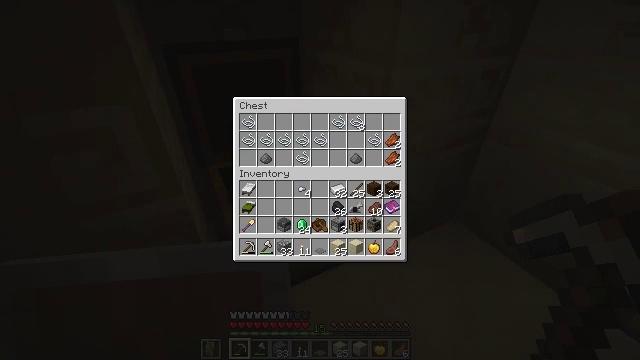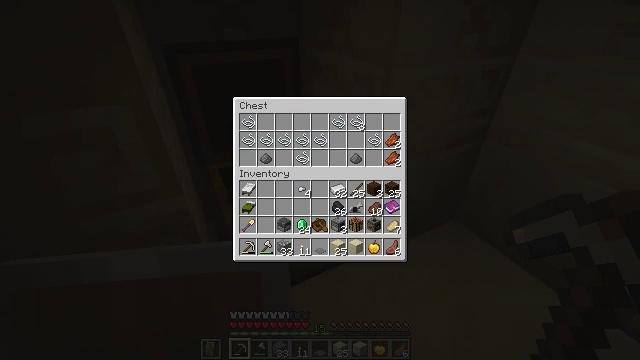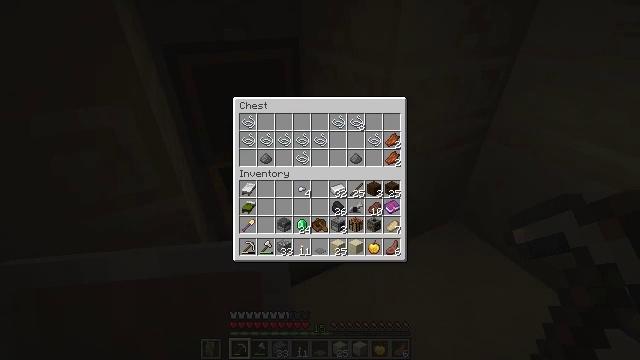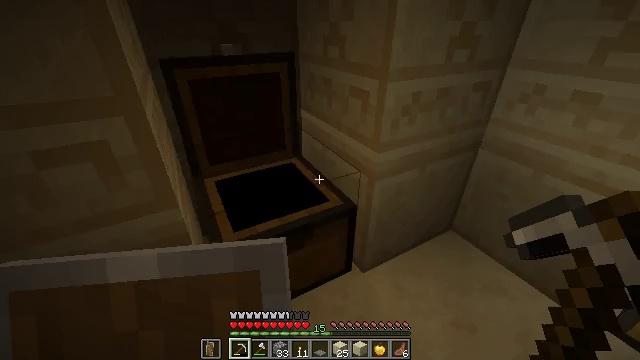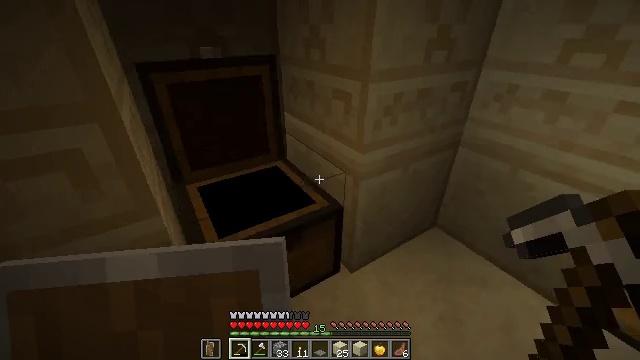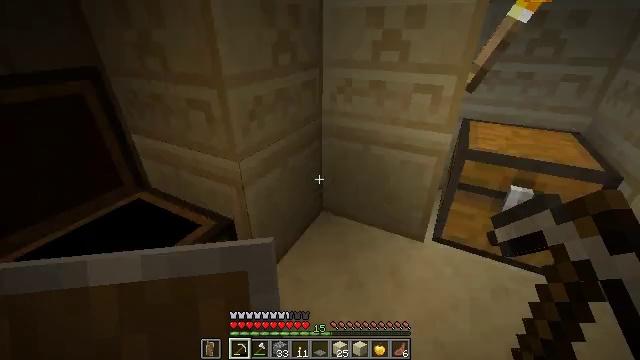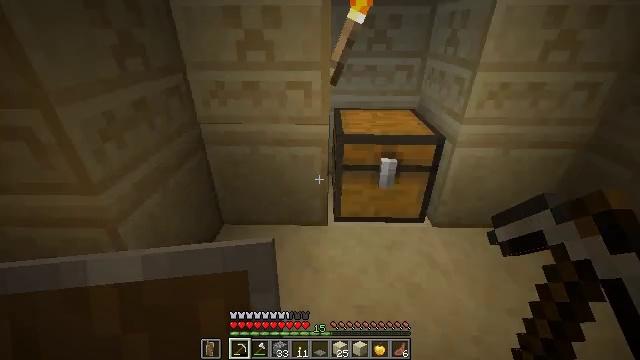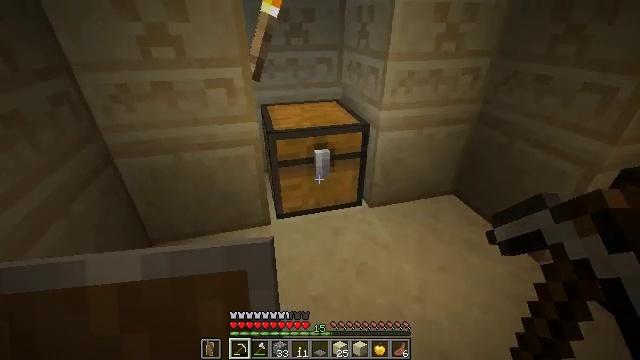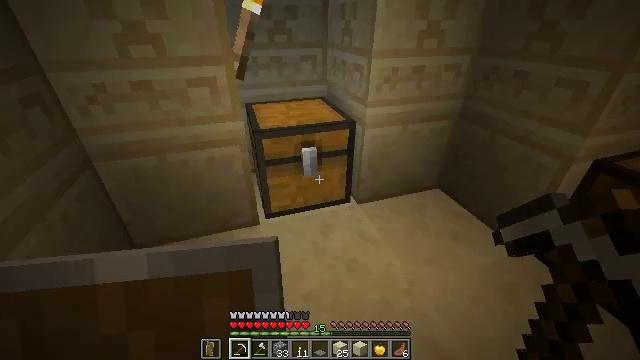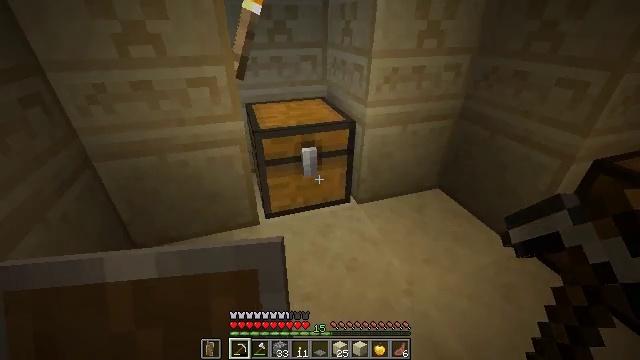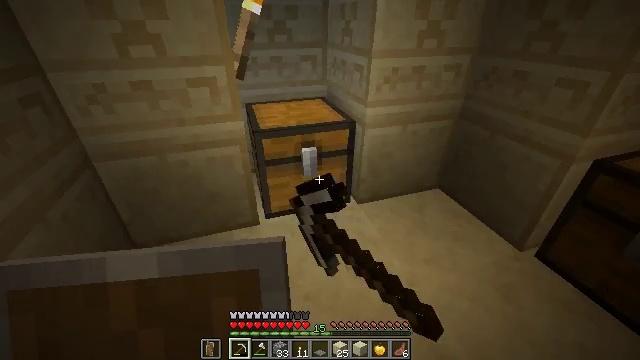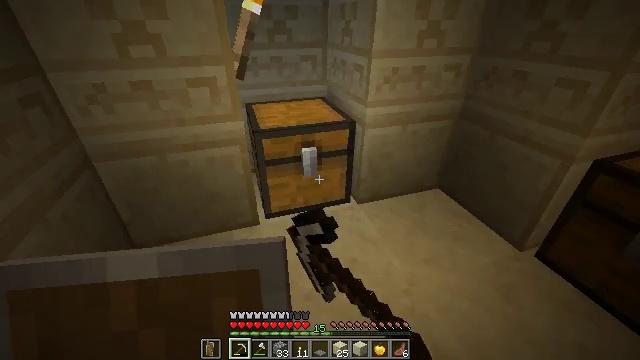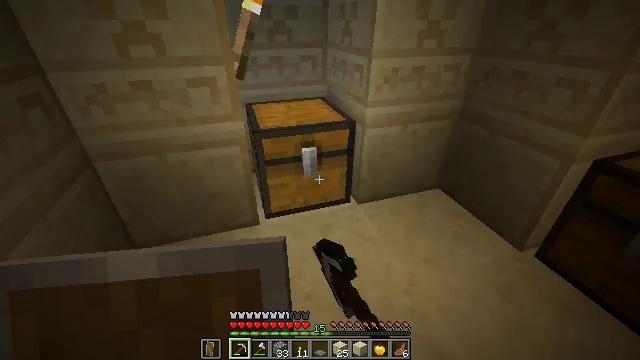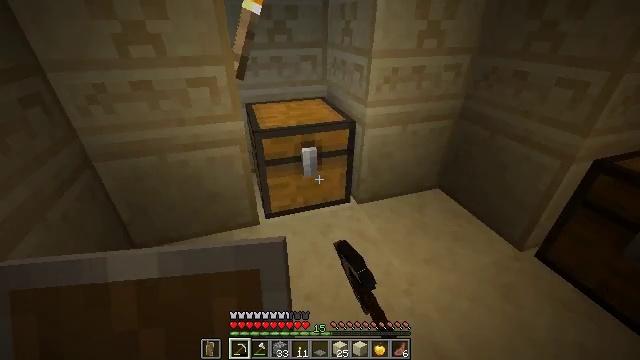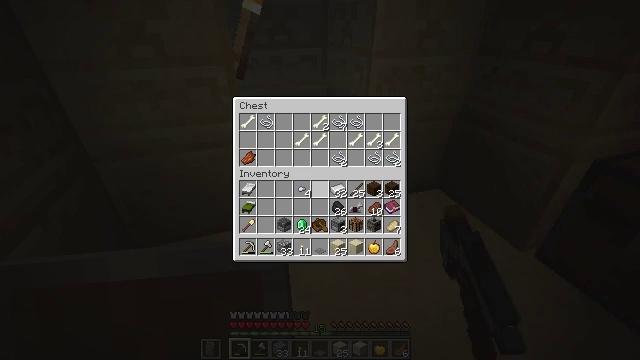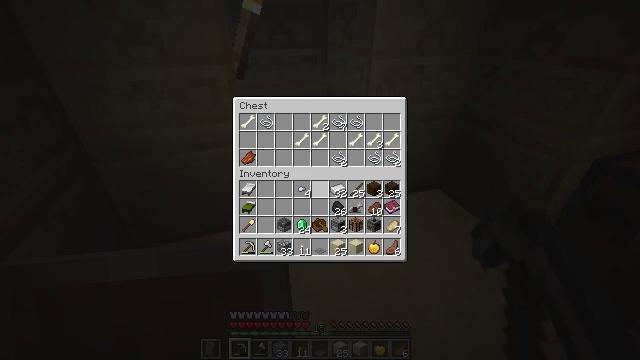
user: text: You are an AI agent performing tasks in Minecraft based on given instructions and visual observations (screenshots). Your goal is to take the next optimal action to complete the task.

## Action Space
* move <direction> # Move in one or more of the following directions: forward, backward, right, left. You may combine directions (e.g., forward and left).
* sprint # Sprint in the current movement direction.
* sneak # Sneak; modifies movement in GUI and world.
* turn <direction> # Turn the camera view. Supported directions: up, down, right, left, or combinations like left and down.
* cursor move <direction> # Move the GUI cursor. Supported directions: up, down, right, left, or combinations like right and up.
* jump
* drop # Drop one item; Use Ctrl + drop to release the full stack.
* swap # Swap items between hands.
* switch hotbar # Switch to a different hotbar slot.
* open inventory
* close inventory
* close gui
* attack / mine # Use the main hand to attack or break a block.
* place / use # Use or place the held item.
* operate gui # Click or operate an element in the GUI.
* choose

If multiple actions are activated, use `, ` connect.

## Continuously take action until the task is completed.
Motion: motion action
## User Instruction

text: Dig up some cut sandstone blocks.
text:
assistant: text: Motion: no_op
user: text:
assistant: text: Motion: no_op
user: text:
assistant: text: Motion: cursor move up
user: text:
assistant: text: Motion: turn right, close gui
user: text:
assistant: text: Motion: turn right
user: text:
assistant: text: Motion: turn right
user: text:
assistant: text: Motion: turn right and down
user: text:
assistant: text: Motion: turn right
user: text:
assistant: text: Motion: use / place
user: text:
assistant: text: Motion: use / place
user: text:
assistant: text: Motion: use / place
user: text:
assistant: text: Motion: use / place
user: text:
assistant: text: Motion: no_op
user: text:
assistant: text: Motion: open gui
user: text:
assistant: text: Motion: no_op
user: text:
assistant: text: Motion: no_op
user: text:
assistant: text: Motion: cursor move up
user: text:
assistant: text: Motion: no_op
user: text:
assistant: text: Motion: no_op
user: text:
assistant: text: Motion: no_op
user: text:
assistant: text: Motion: no_op
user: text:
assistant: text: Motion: no_op
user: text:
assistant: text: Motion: no_op
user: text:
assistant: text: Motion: no_op
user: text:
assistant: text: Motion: no_op
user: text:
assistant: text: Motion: no_op
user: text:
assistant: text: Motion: no_op
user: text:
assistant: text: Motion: no_op
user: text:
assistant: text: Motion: no_op
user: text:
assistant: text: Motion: no_op